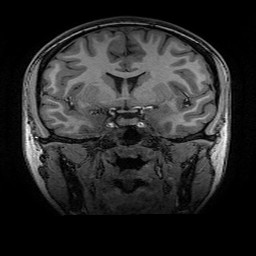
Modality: T1w
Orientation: sagittal
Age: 20
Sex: female
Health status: healthy
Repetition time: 2.53 s
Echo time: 0.0034 s